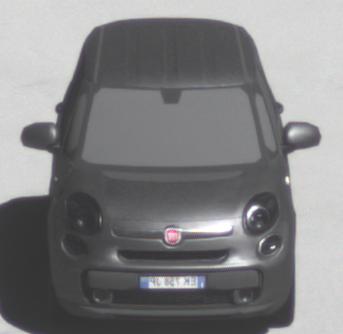
Make: Fiat
Model: 500L 1.4 16V
Detailed model: 500L (199)
Model produced from: 2012/10
Model produced until: 2017/05
Doors: 5
Color: gray
Road condition: dry road
Daytime: midday
Contrast: high contrast